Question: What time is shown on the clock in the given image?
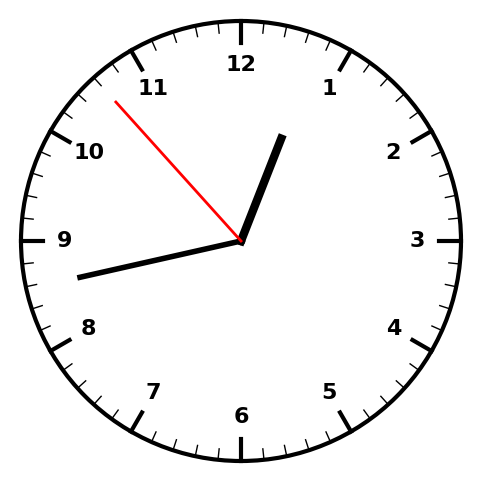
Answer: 12:42:53